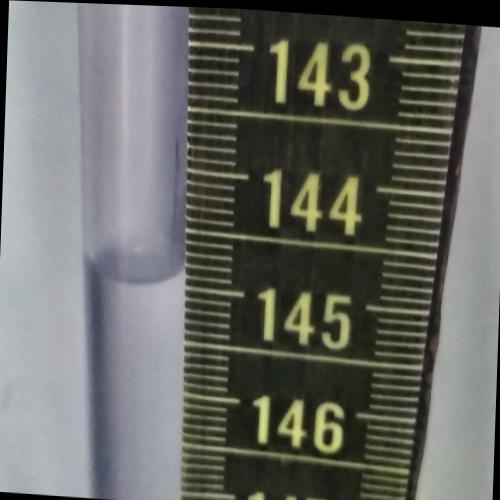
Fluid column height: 144.9 cm